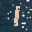
Label: 1